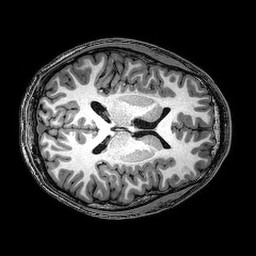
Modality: T1w
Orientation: axial
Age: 18
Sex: male
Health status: healthy
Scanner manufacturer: philips
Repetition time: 0.00815 s
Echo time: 0.00376 s